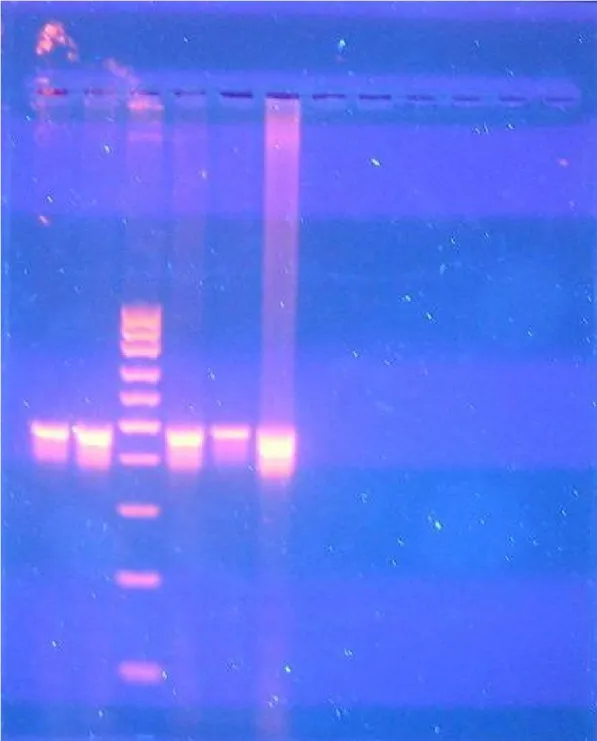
M. leprae
, positive polymerase chain reaction DNA analysis.
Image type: pathology (fish)